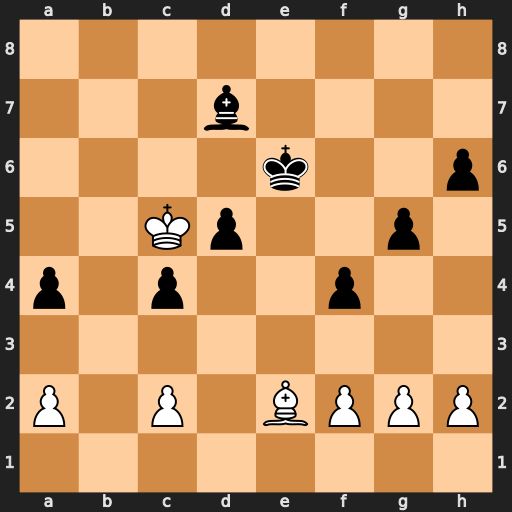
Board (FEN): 8/3b4/4k2p/2Kp2p1/p1p2p2/8/P1P1BPPP/8
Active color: w
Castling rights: -
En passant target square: -
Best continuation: Bg4+ Ke7 Bxd7 Kxd7 Kxd5